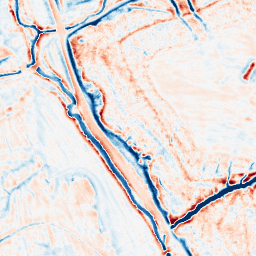
Category: edge_preserving
Decomposition family: bilateral
Decomposition parameters: d: 15
sigma_color: 50
sigma_space: 75
Upsampling method: bicubic
Upsampling parameters: scale: 2
Upsampling scale: 2